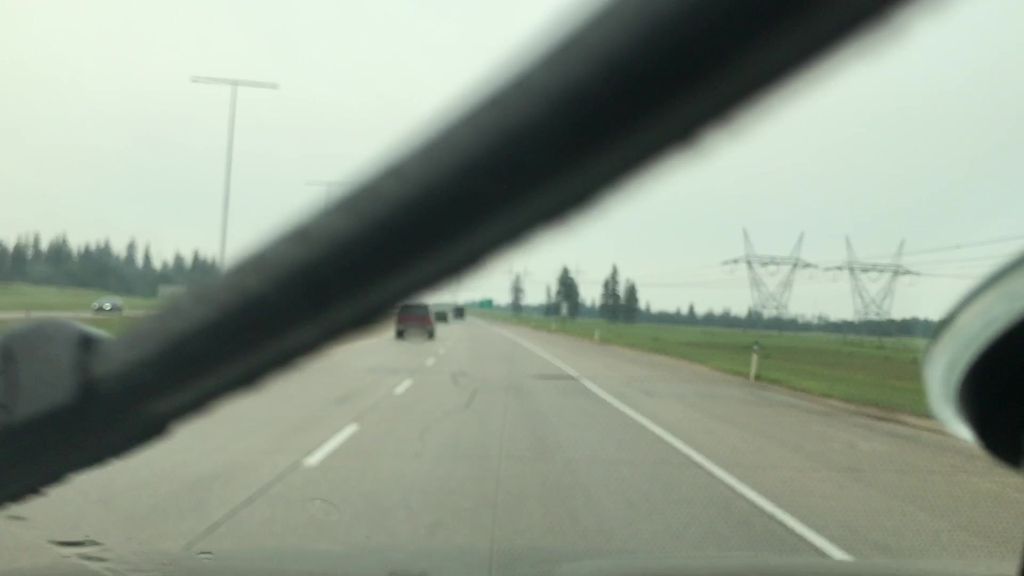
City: edmonton